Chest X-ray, PA view. Patient: 38 years old, sex F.
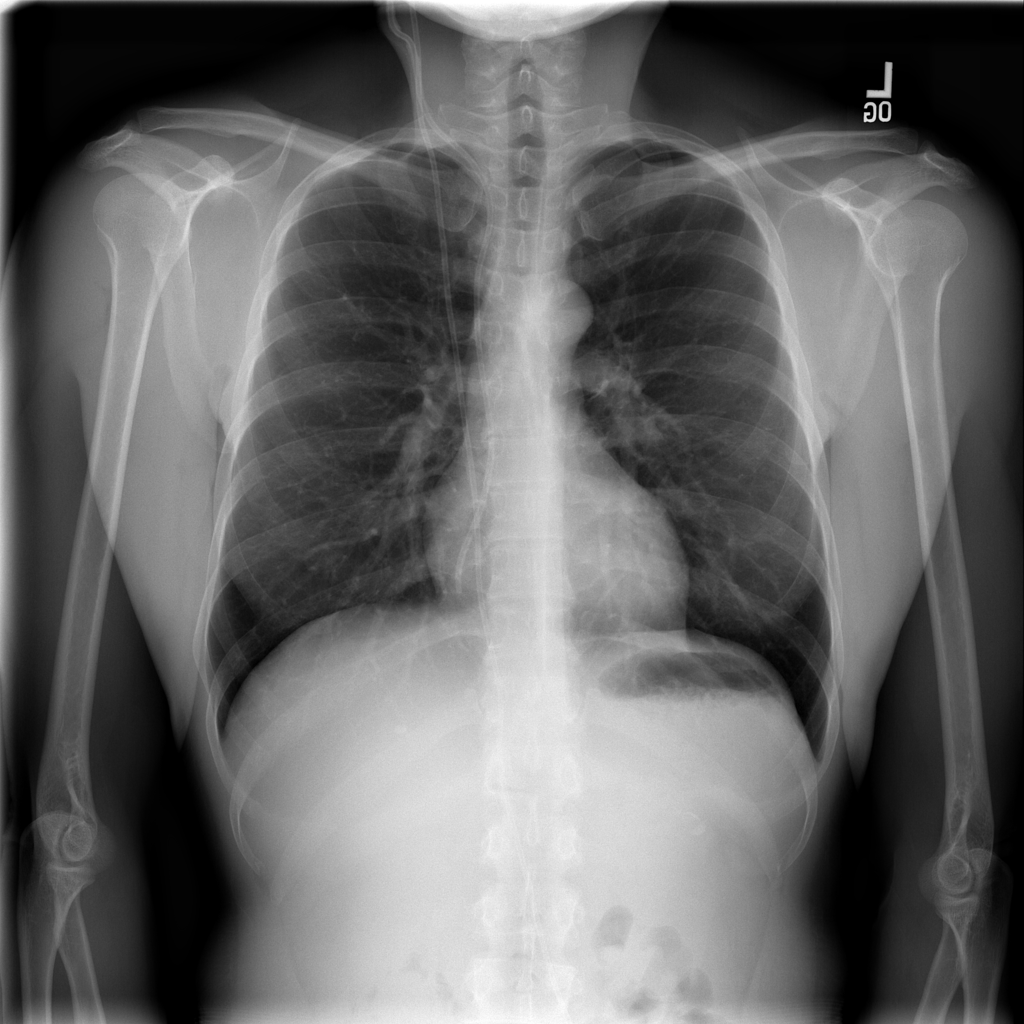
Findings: No Finding